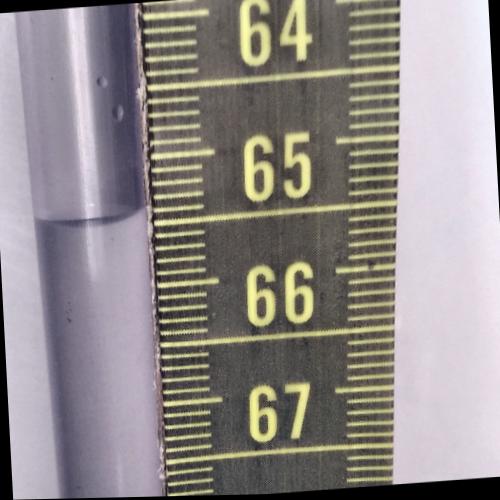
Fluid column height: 65.4 cm